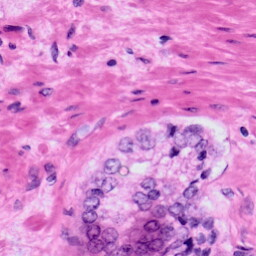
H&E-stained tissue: Prostate